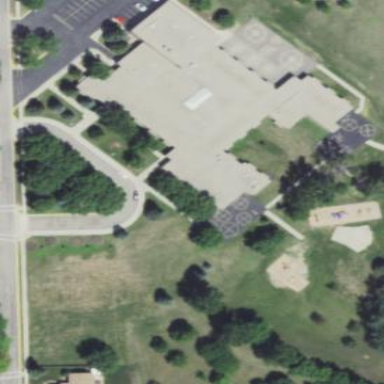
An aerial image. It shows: School building.